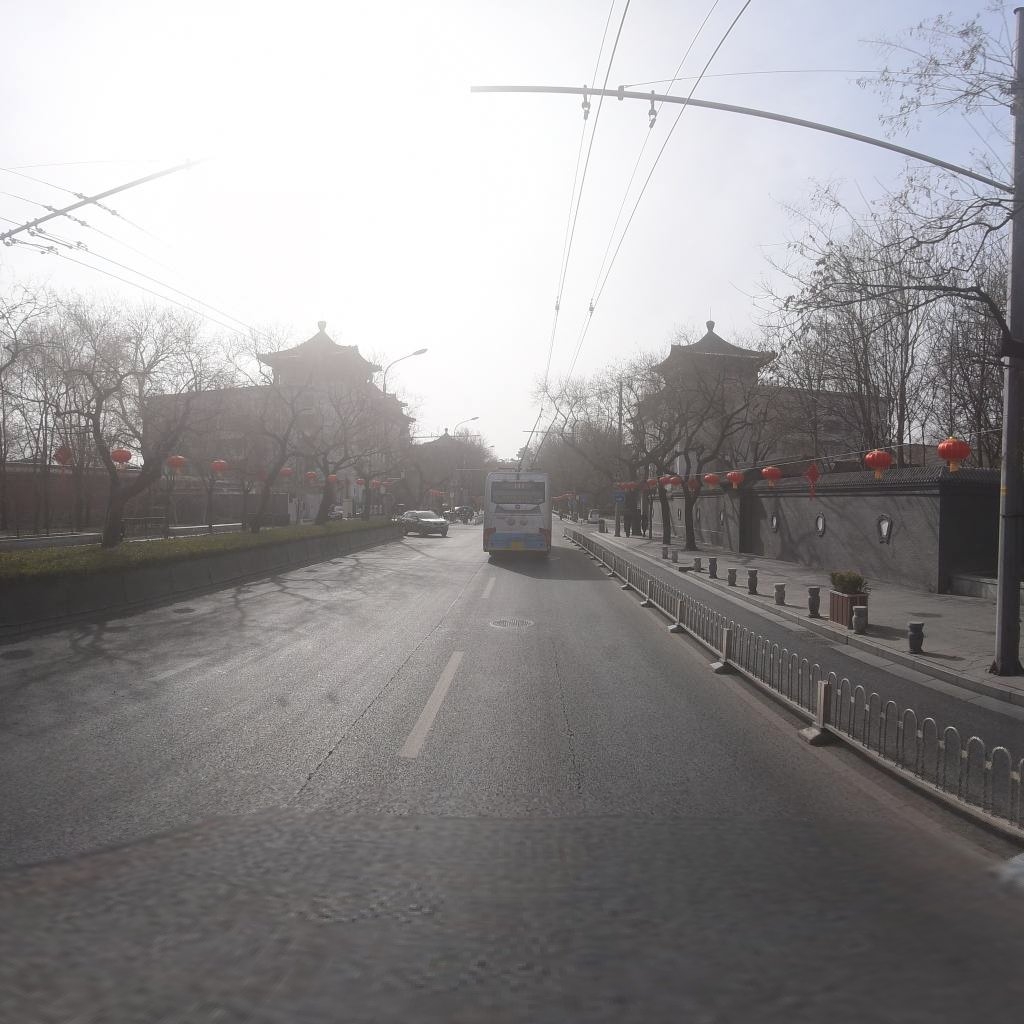
Region: Xicheng
Road damage annotations: longitudinal crack, longitudinal crack, manhole cover